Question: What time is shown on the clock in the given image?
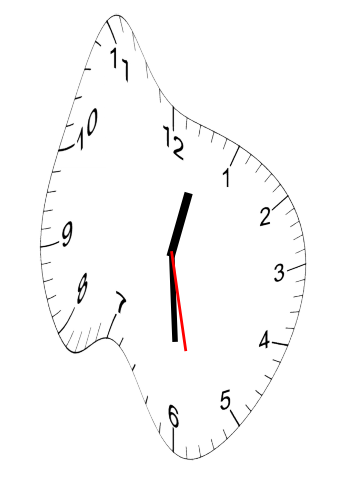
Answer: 12:29:28